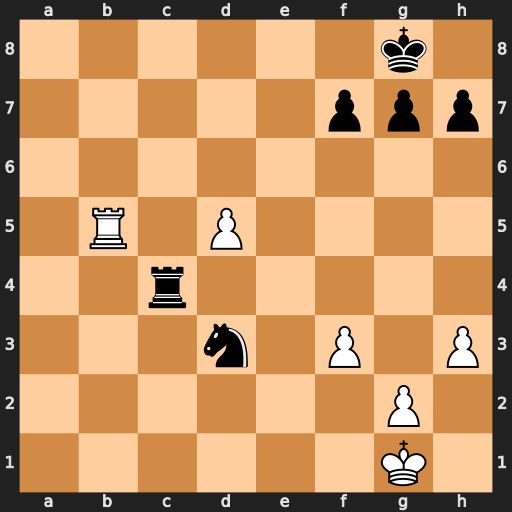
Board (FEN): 6k1/5ppp/8/1R1P4/2r5/3n1P1P/6P1/6K1
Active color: w
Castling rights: -
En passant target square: -
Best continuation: Rb8+ Rc8 Rxc8#